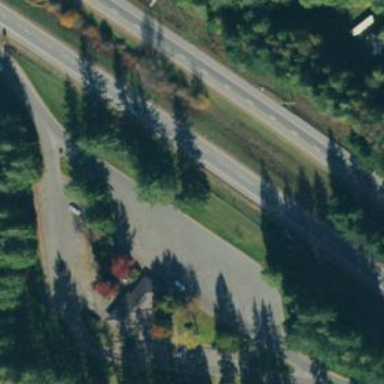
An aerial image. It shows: Rest area on the road.